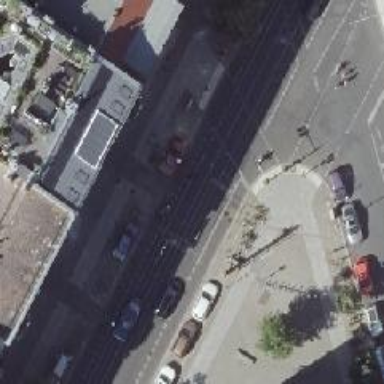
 with lanes for cycling. The road also has embedded tram rails running alongside the street."